Question: When I go to insert mode, vim displays '-- INSERT --' below my status bar (happens with all modes of course, just showing an example):

Given I'm already showing the current mode in my status bar, is there a way to disable this '-- INSERT --' for pure aesthetics?
I've been diving in the help sections and google, but couldn't find a way. Is this possible, or should I learn to live with it?
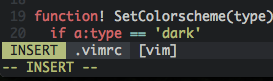
Answer: This is controlled by the 'showmode' setting. Add
'''
set noshowmode
'''
to your vimrc to disable the message. The help for ':h 'showmode'' is copied below.